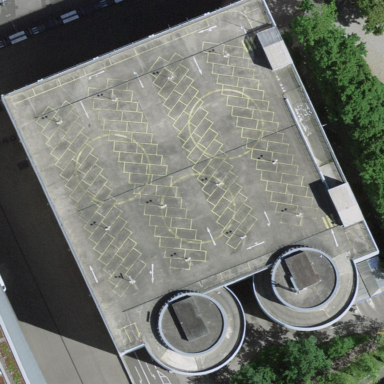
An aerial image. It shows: Multi-storey parking building.